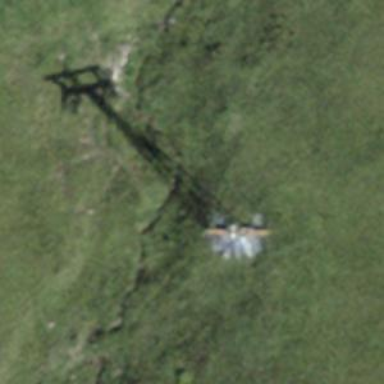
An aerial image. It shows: Pylon for aerialway.